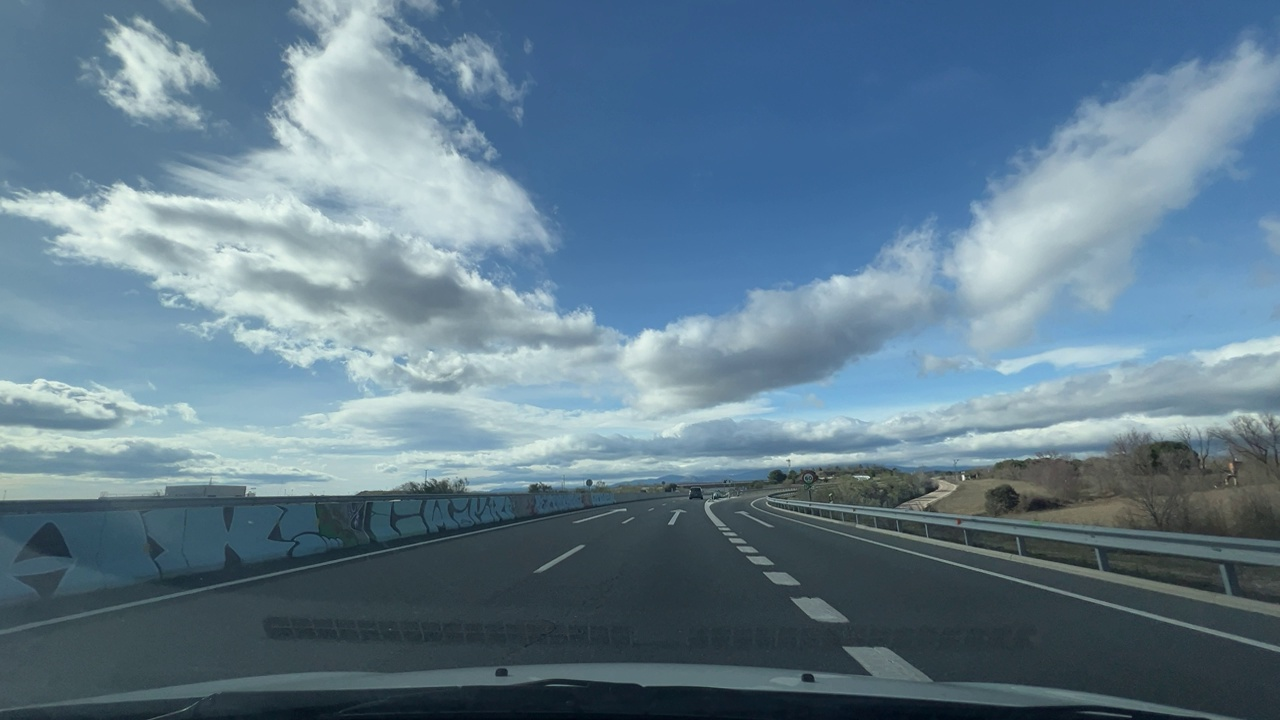
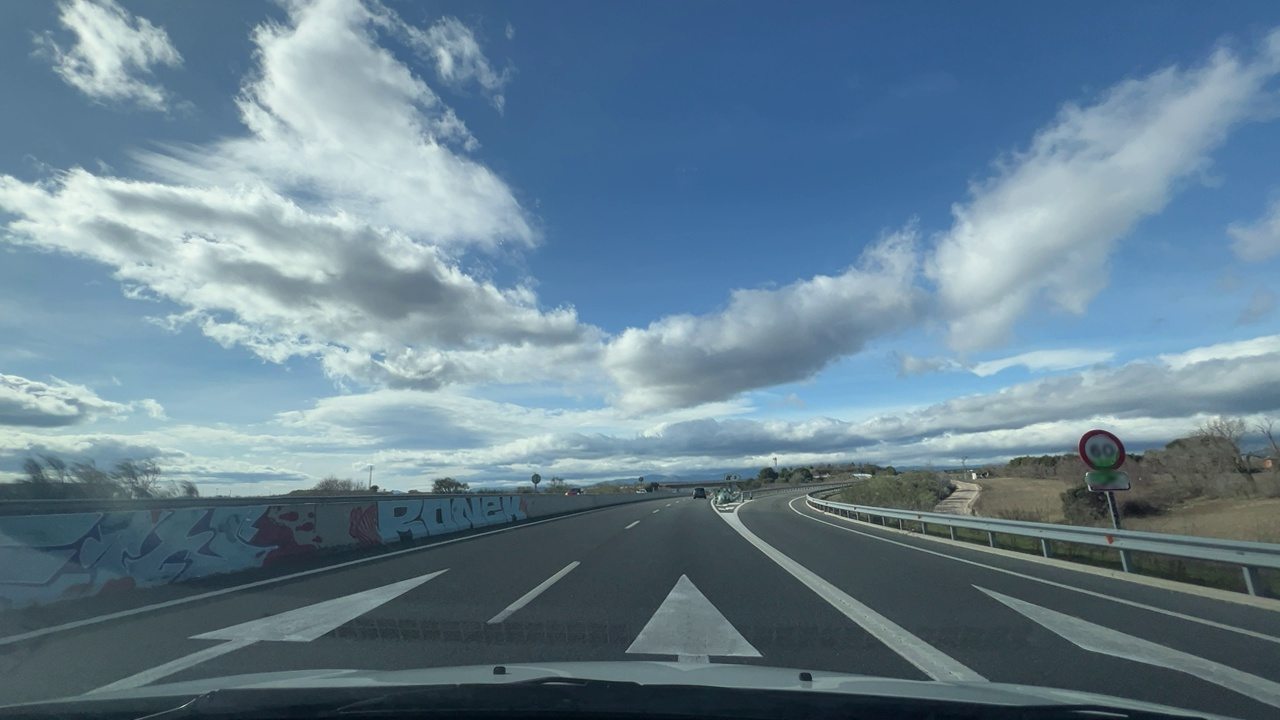
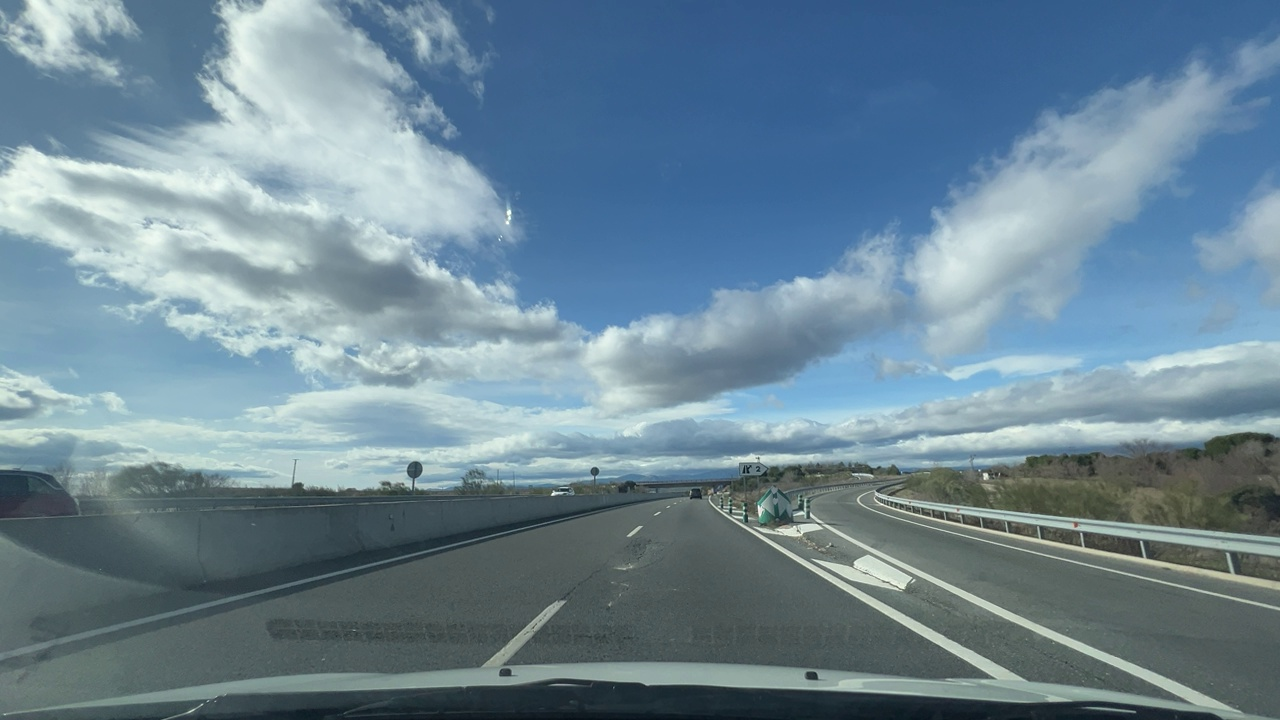
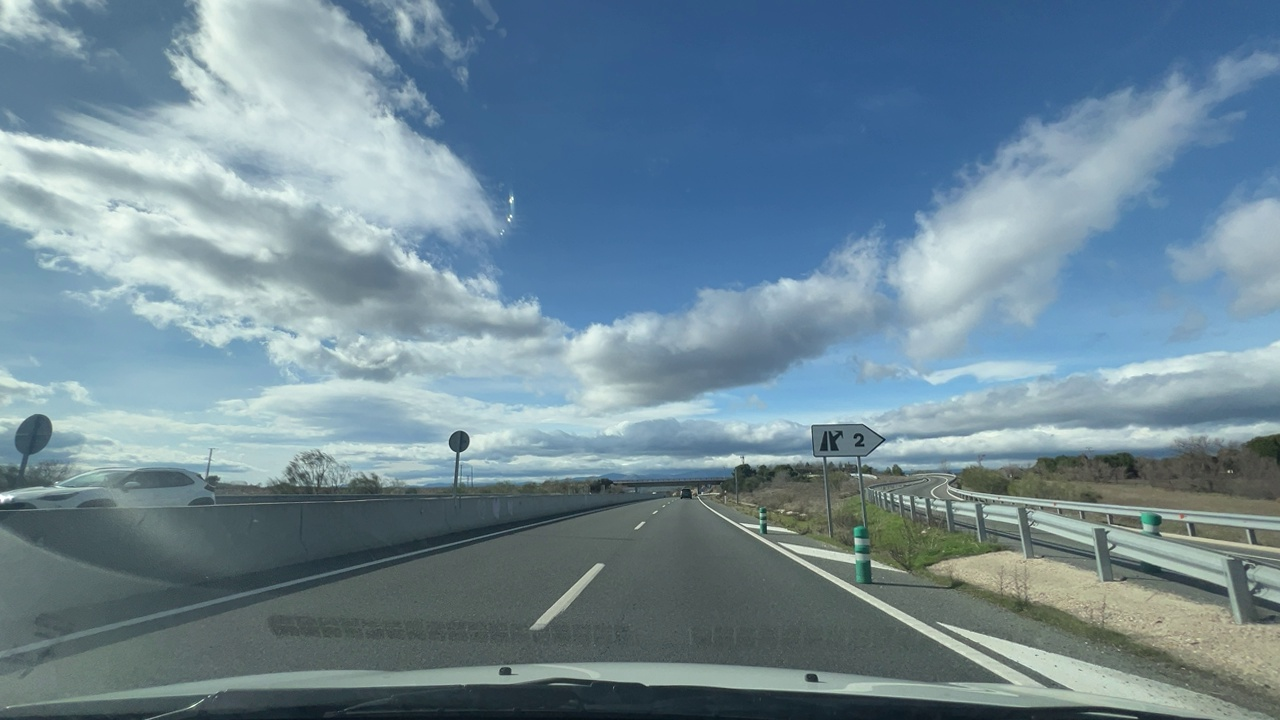
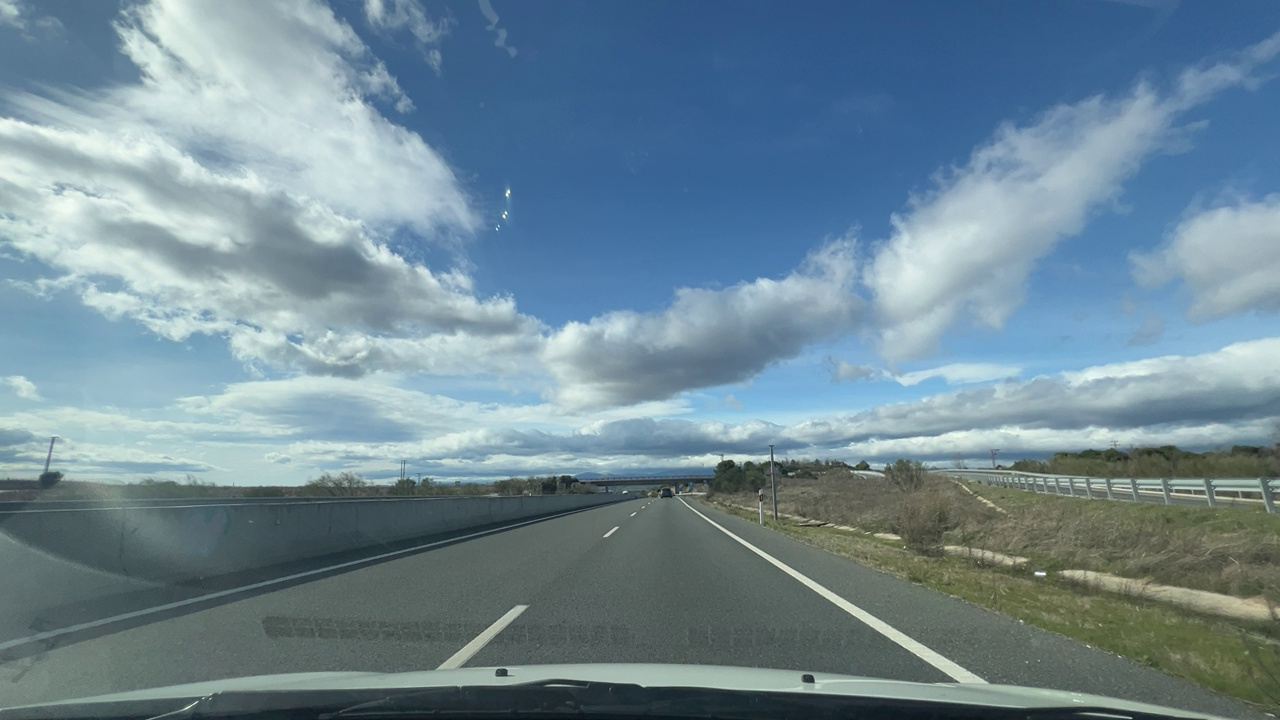
Situation: empty
Question: Is the ego vehicle decelerating due to dense traffic or congestion ahead?
Answer: No
Reasoning: The ego vehicle is maintaining its speed

Situation: empty
Question: Is a vehicle from an adjacent lane moving into the ego lane?
Answer: No
Reasoning: There are no vehicles crossing the lane markings around the ego vehicle

Situation: empty
Question: Has a vehicle merged into the ego lane directly ahead of the ego vehicle without any intermediate vehicle?
Answer: No
Reasoning: There are no vehicles crossing the lane markings around the ego vehicle

Situation: empty
Question: Is the ego vehicle currently inside a roundabout?
Answer: No
Reasoning: Multiple lanes indicate a highway situation with no roundabout close